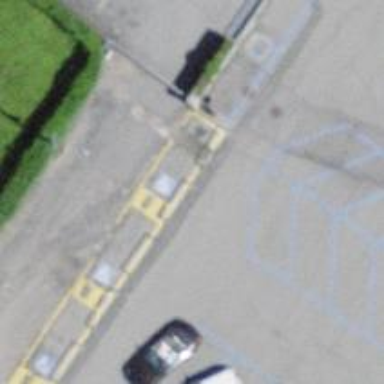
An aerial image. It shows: Parallel street-side parking with asphalt surface.